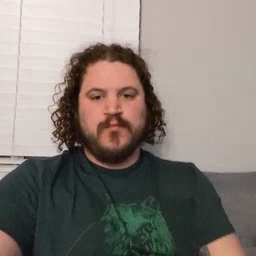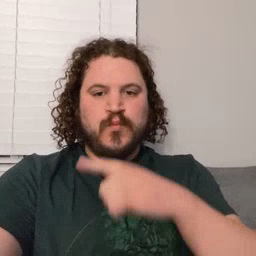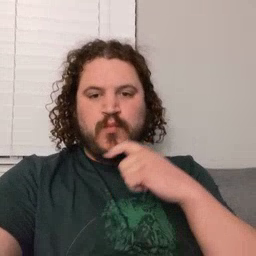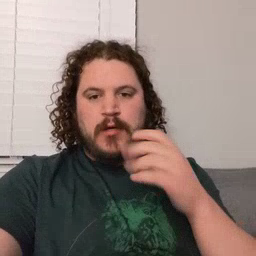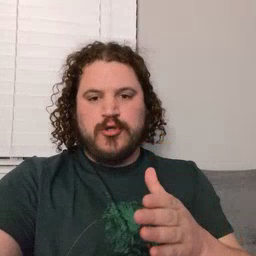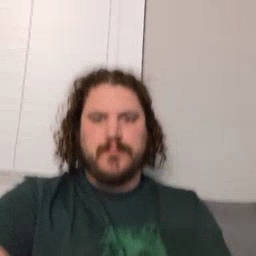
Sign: dryer